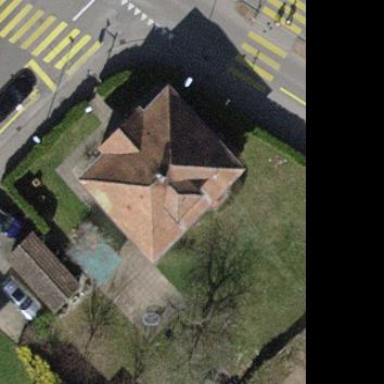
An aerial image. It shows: Detached building with hipped roof.